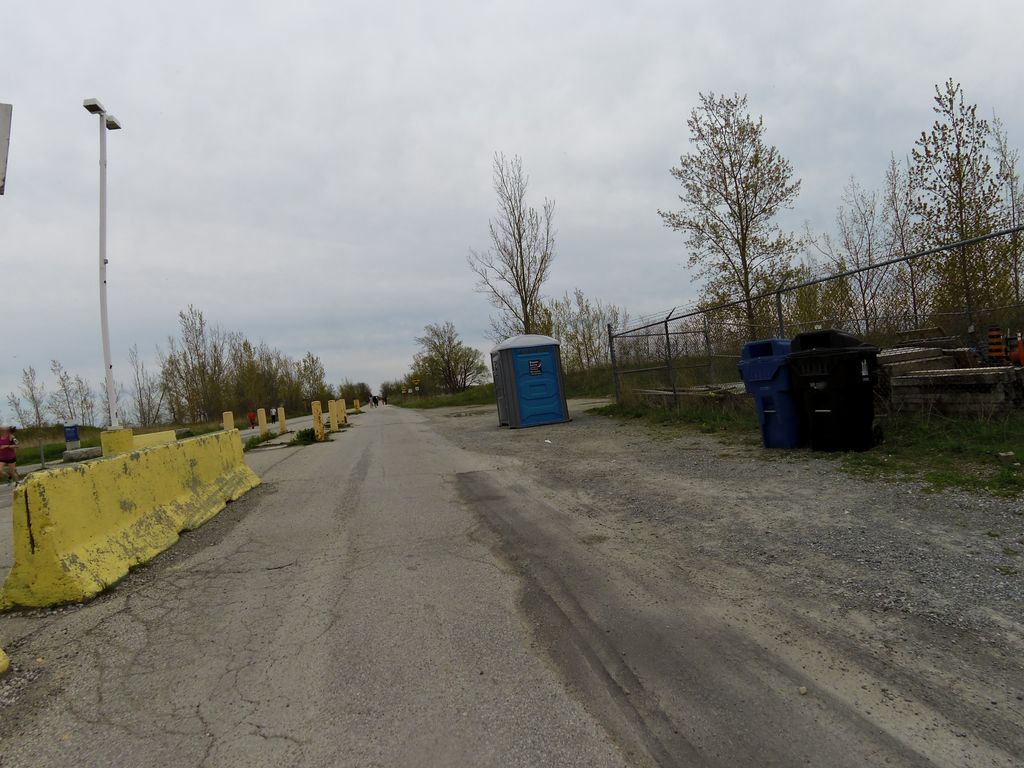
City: toronto